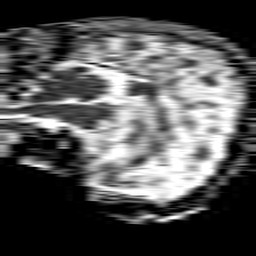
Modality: ADC
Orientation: sagittal
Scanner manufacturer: philips
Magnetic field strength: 1.5 T
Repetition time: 4.6 s
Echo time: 0.08631 s